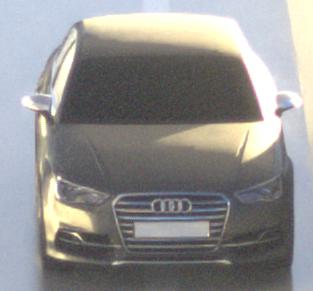
Make: Audi
Model: S3
Detailed model: 8V
Model produced from: 2013
Model produced until: 2020
Doors: 4
Color: gray
Road condition: wet road
Daytime: sunrise or sunset
Contrast: high contrast